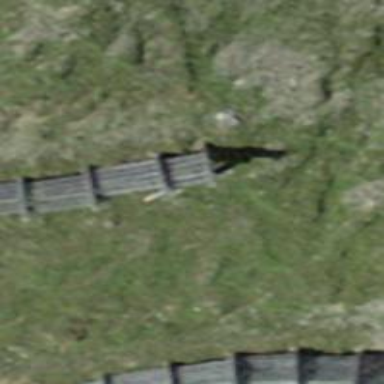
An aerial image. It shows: Avalanche protection barrier.